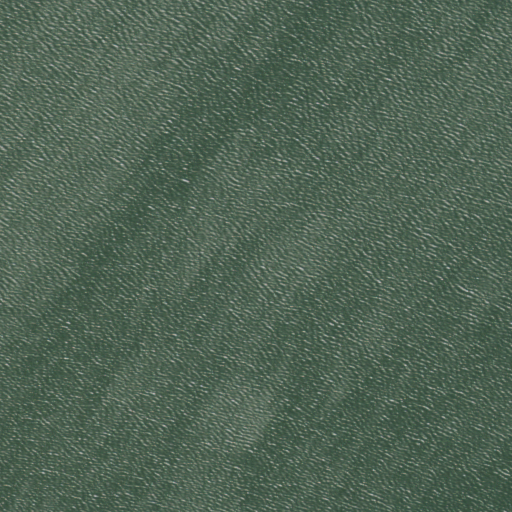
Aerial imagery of plain(s) in South Dakota named Lake Preston Lakebed containing only open water